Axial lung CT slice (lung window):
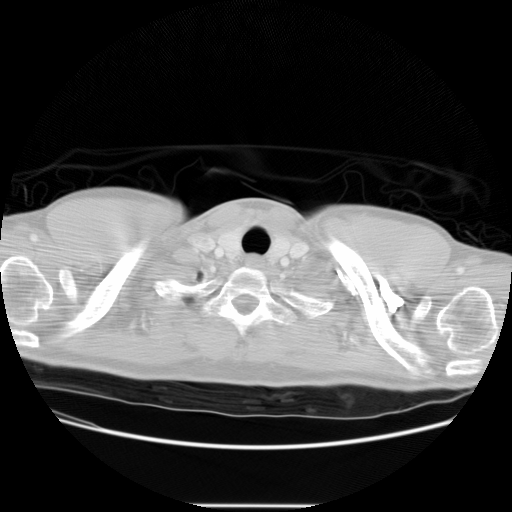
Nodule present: no